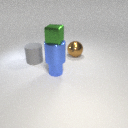
small blue metal cylinder below large blue metal cylinder